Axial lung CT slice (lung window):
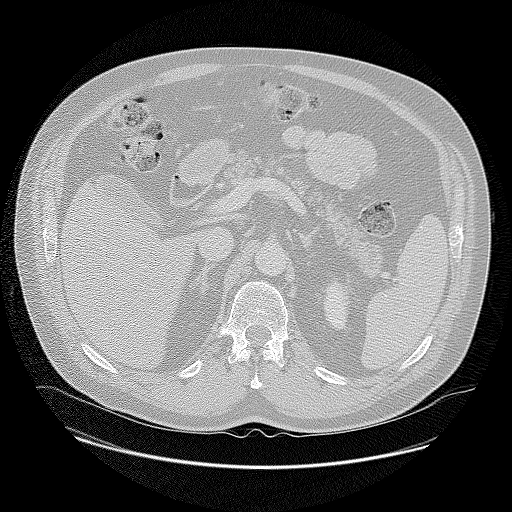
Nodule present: no